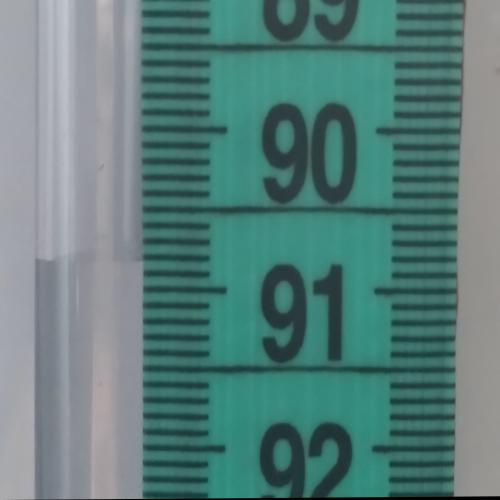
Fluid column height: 90.8 cm